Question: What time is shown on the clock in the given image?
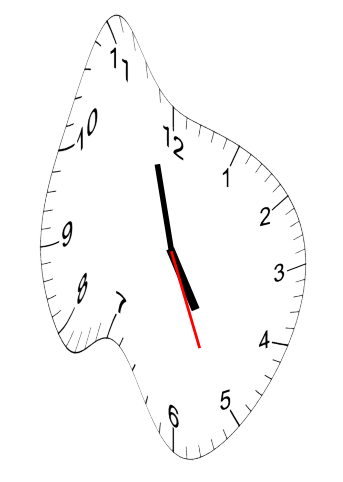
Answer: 04:57:26